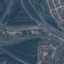
Label: Highway